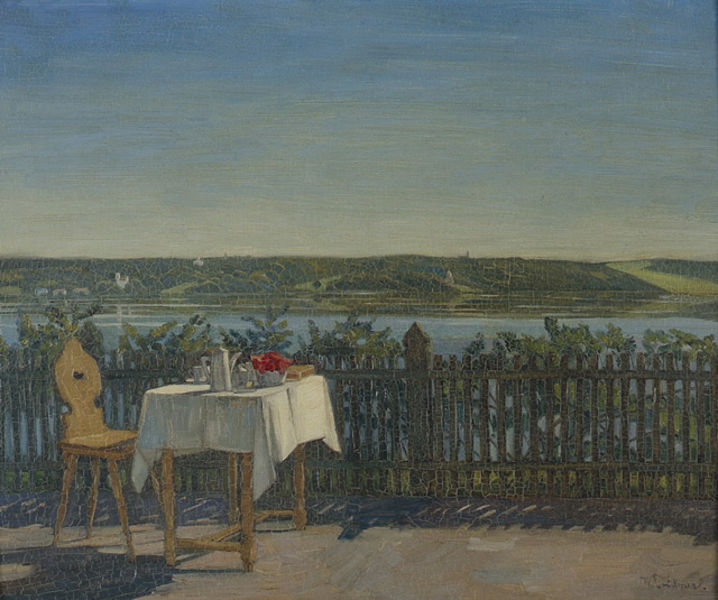
Titel: Kaffeetisch am Starnbergersee
Künstler: Wilhelm Trübner
Standort: Karlsruhe
Institution: Staatliche Kunsthalle Karlsruhe
Schlagwörter: baum, blau, gemälde, himmel, meer, schatten, wasser, weiß, wolken, bäume, fluss, grün, impressionismus, landschaft, see, teich, ufer, blumen, braun, cafe, holz, kreide, licht, straße, stuhl, terasse, tisch, zeichnung, blick, gras, rasen, rosen, rot, tuch, weg, wiese, zaun, malerei, schüssel, silber, teller, holzstuhl, signatur, tischdecke, tischtuch, bach, ebene, ferne, horizont, häuser, hügel, morgen, natur, weite, busch, büsche, gebüsch, gewässer, sonne, decke, pflanzen, wald, turm, garten, kanne, krug, stilleben, stillleben, aussicht, terrasse, schiff, sommer, sitz, berge, modern, risse, dorf, farbe, hecke, lattenzaun, holzzaun, platz, stille, strom, luft, essen, löffel, wein, kaffee, korb, brot, tasse, geländer, tee, panorama, holztisch, außen, urlaub, restaurant, geschirr, kaffeekanne, kuchen, service, schweiz, biedermeier, tassen, gedeck, gedeckt, firnis, romantisch, himmel blau, frühstück, herz, teekanne, bodensee, balu, kaffe, kaffeetasse, gedrechselt, geschnitzt, stugl, seelandschaft, bayerisch, rhein, am meer, craquele, stuhk, langschaft, traditionell, bauernstuhl, mosel, se, taum, flaches land, kaffeezeit, heru, voralenraum, tkanne, fluss,holzstuhl